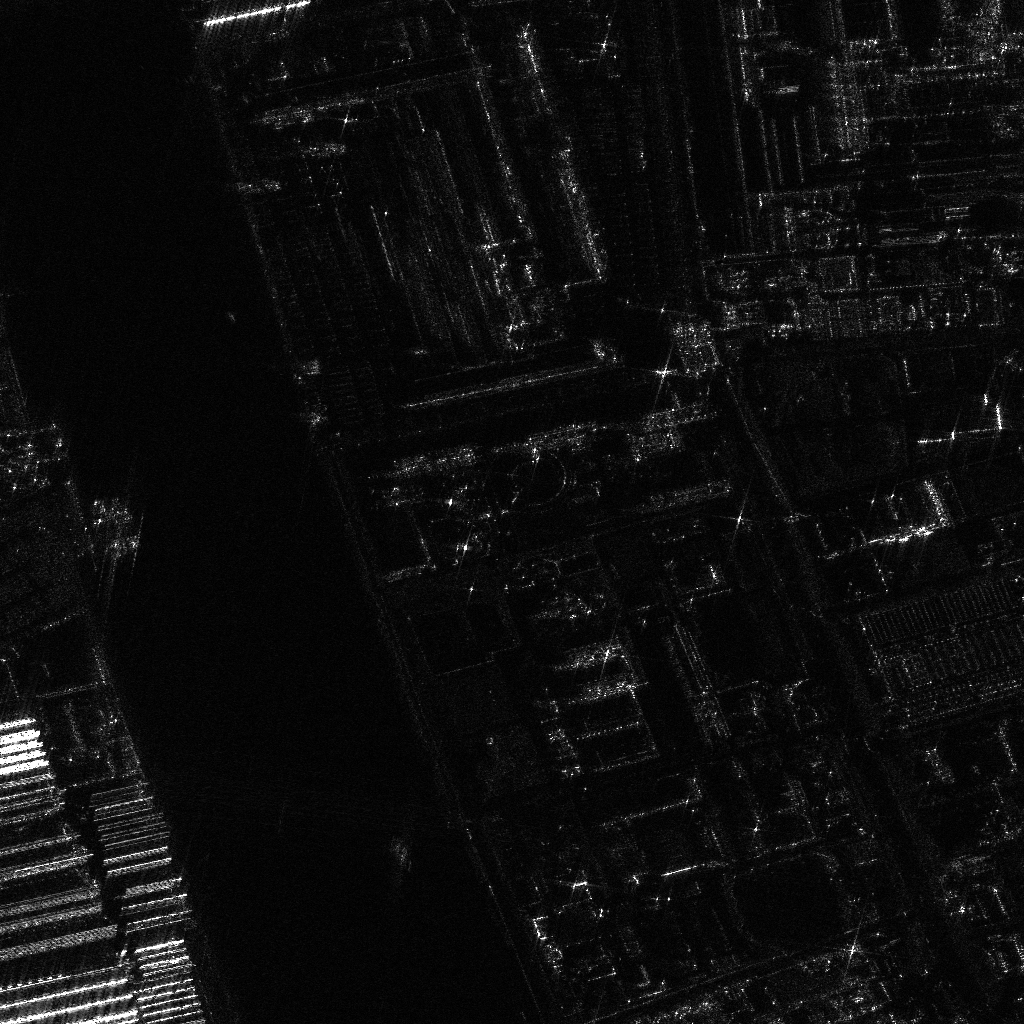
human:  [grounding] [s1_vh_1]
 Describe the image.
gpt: In the satellite image, there is  <ref>2 medium container </ref> <box>[[7, 50, 13, 52, 62], [8, 49, 15, 51, 62]]</box> located at left.